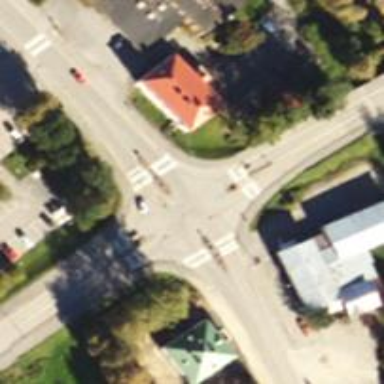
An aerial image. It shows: Marked crossing on the road.